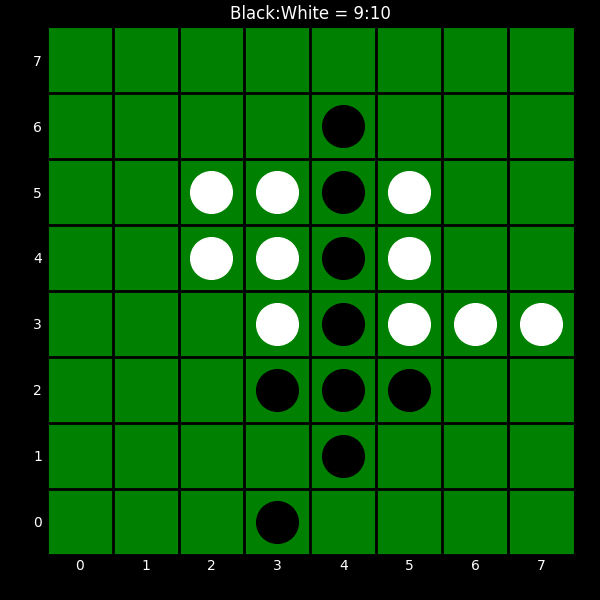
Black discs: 9
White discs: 10